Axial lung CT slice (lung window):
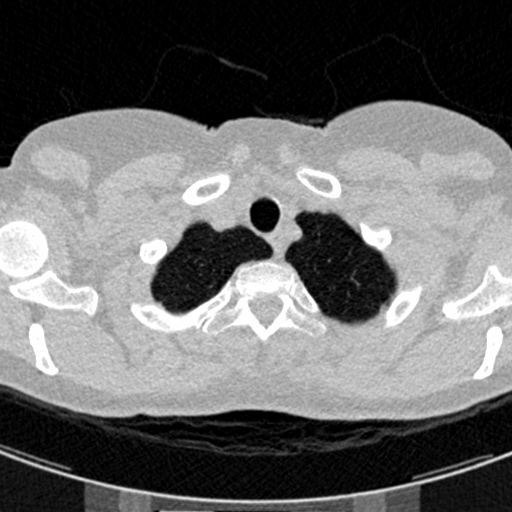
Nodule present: no